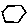
Label: hexagon